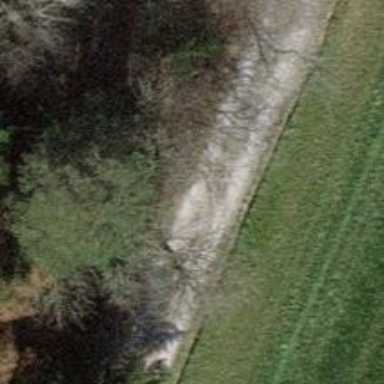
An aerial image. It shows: Compacted track with grade2 level.